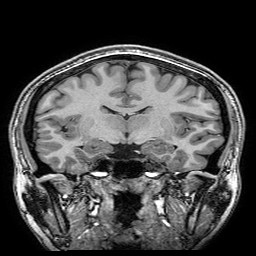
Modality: T1w
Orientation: sagittal
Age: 19
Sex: female
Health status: healthy